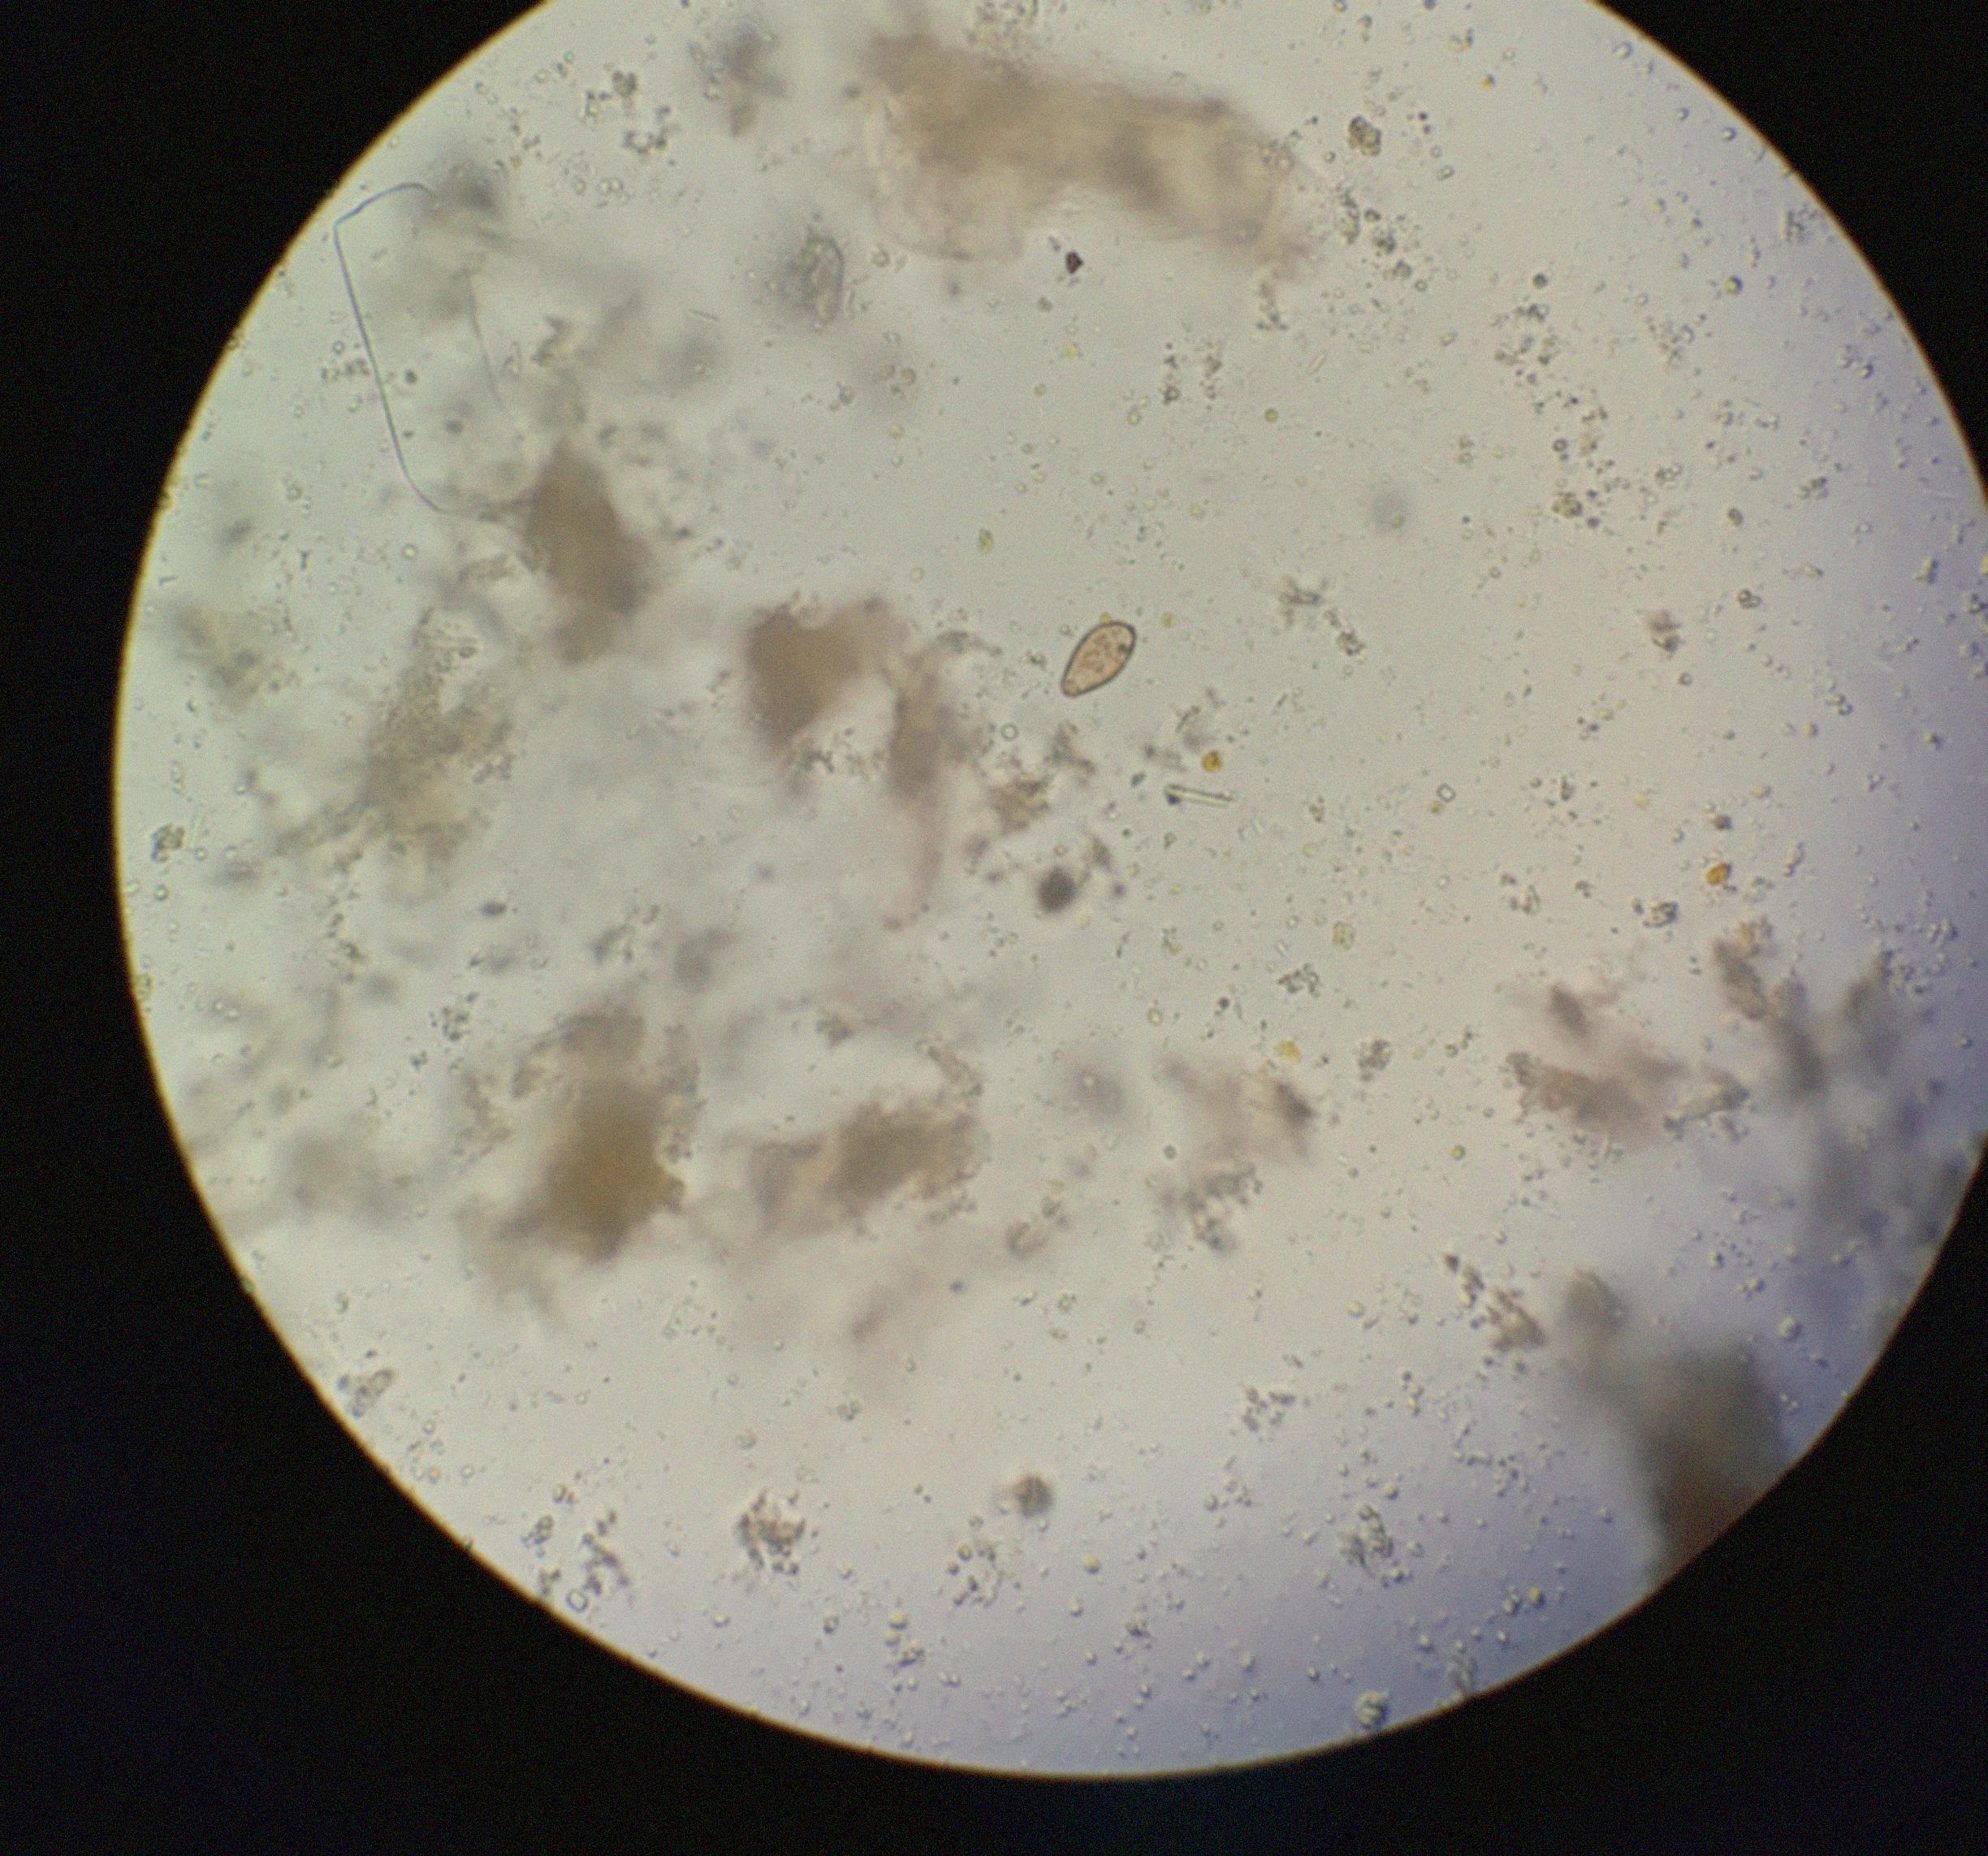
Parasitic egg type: Opisthorchis viverrine